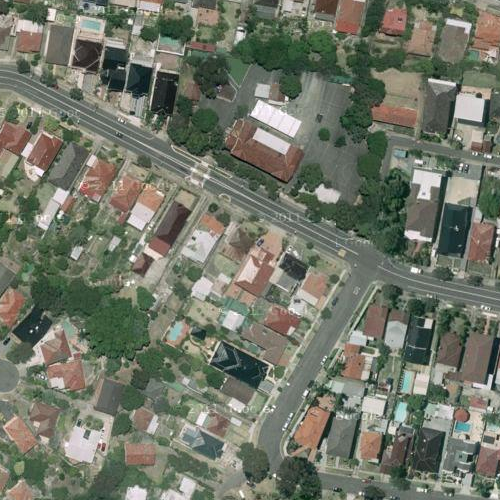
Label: sydney